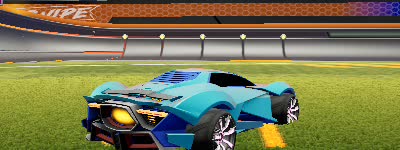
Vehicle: werewolf